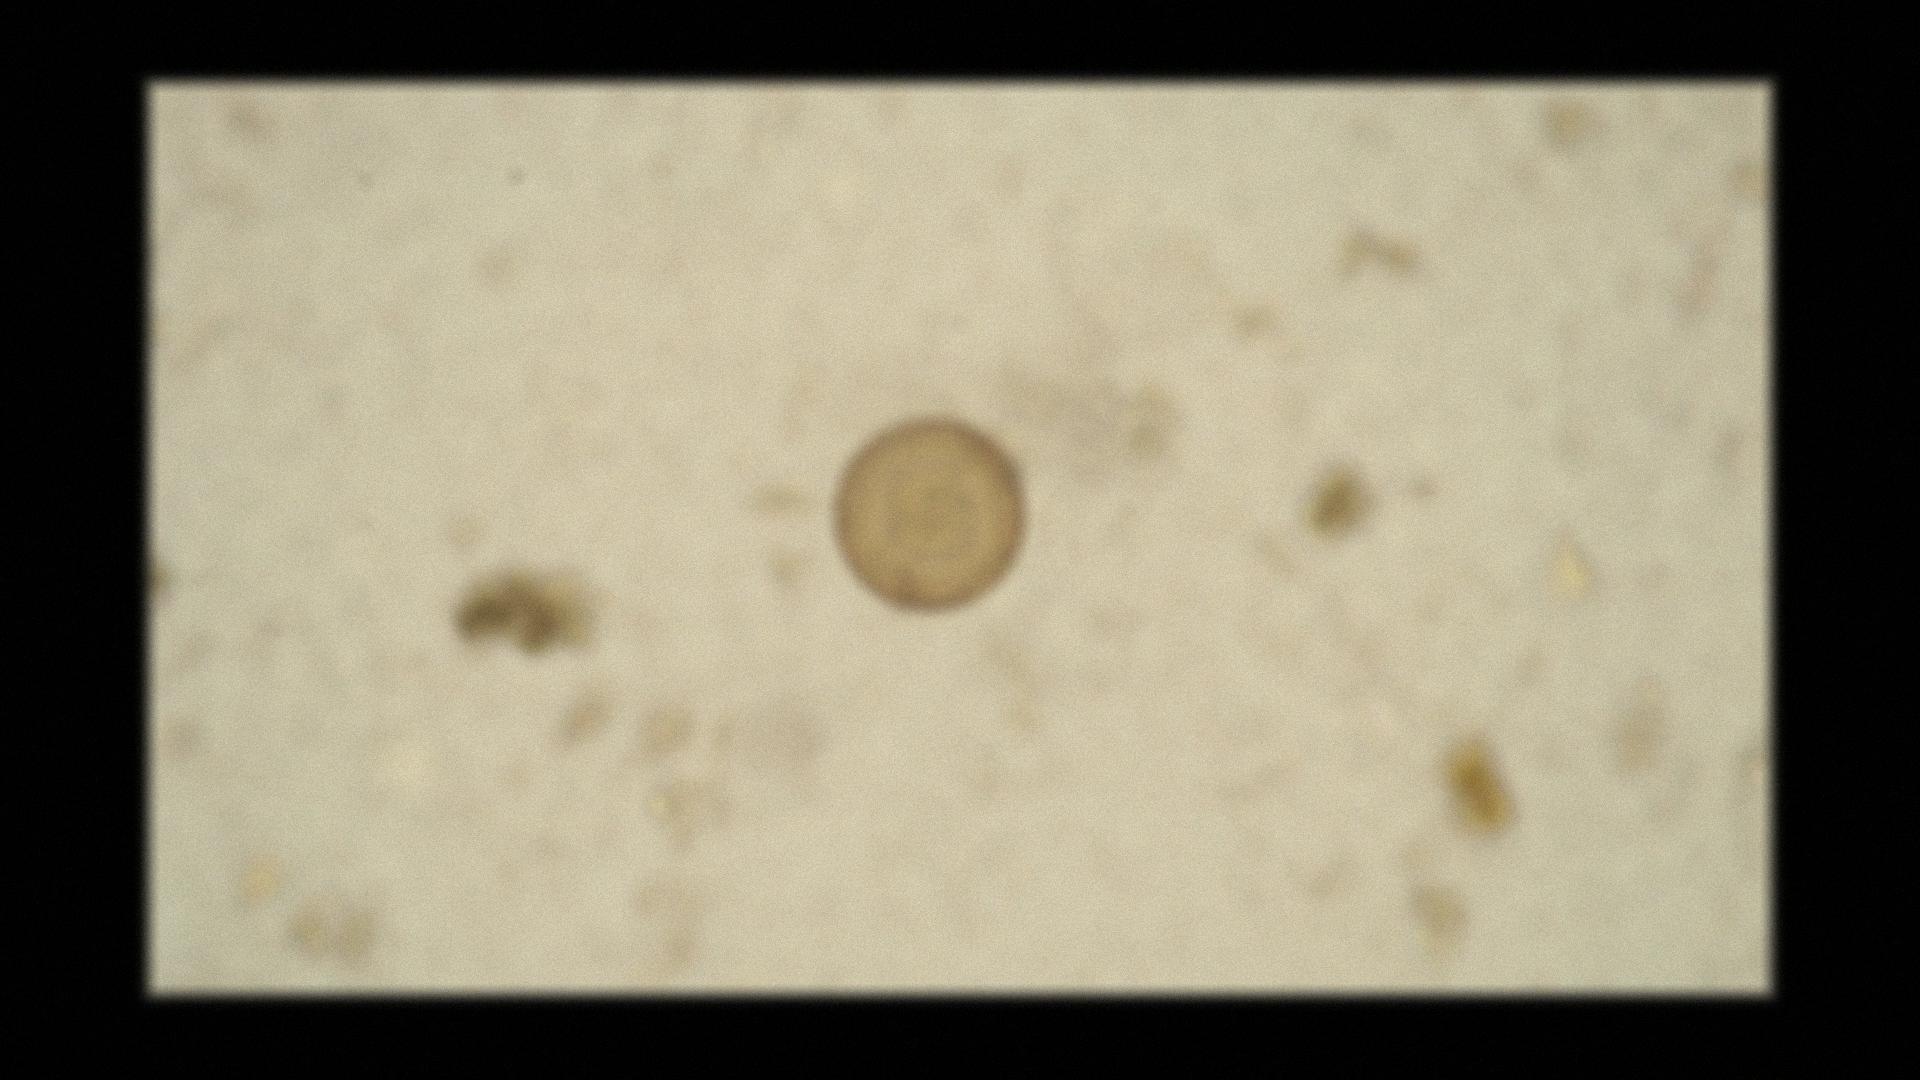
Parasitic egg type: Hymenolepis diminuta